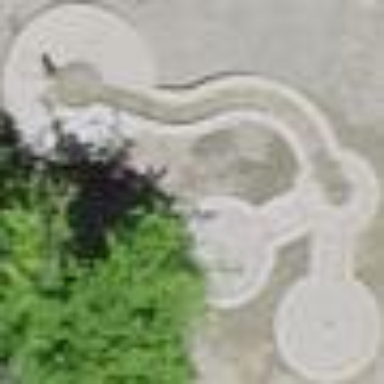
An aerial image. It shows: Splash pad playground.